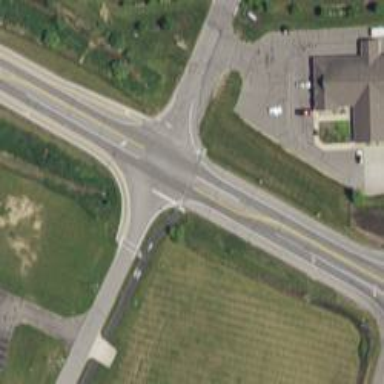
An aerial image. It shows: Marked crossing on the road.